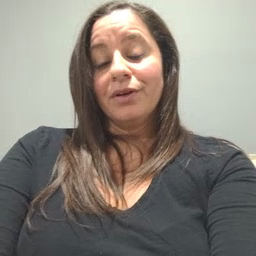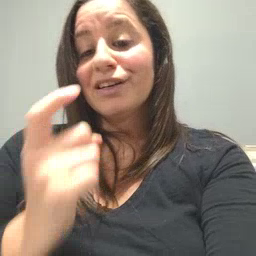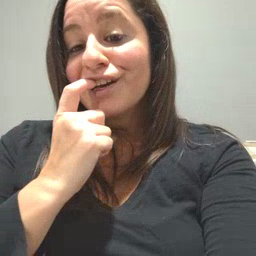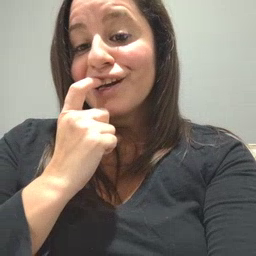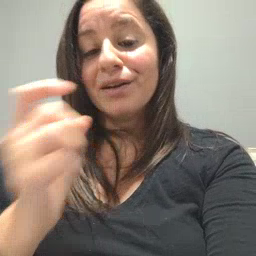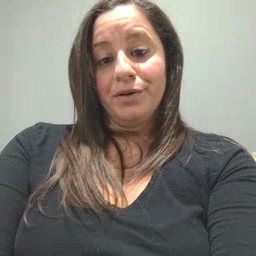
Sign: tooth